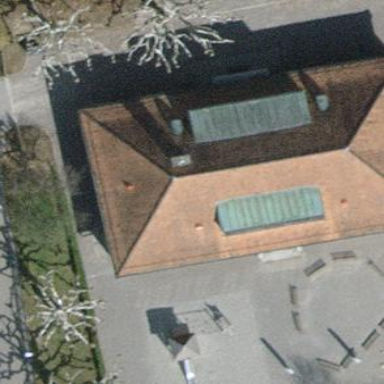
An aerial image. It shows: School building.